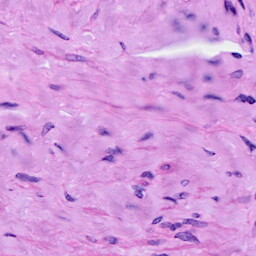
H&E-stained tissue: Cervix